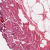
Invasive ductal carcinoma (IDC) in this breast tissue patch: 0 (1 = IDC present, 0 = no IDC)